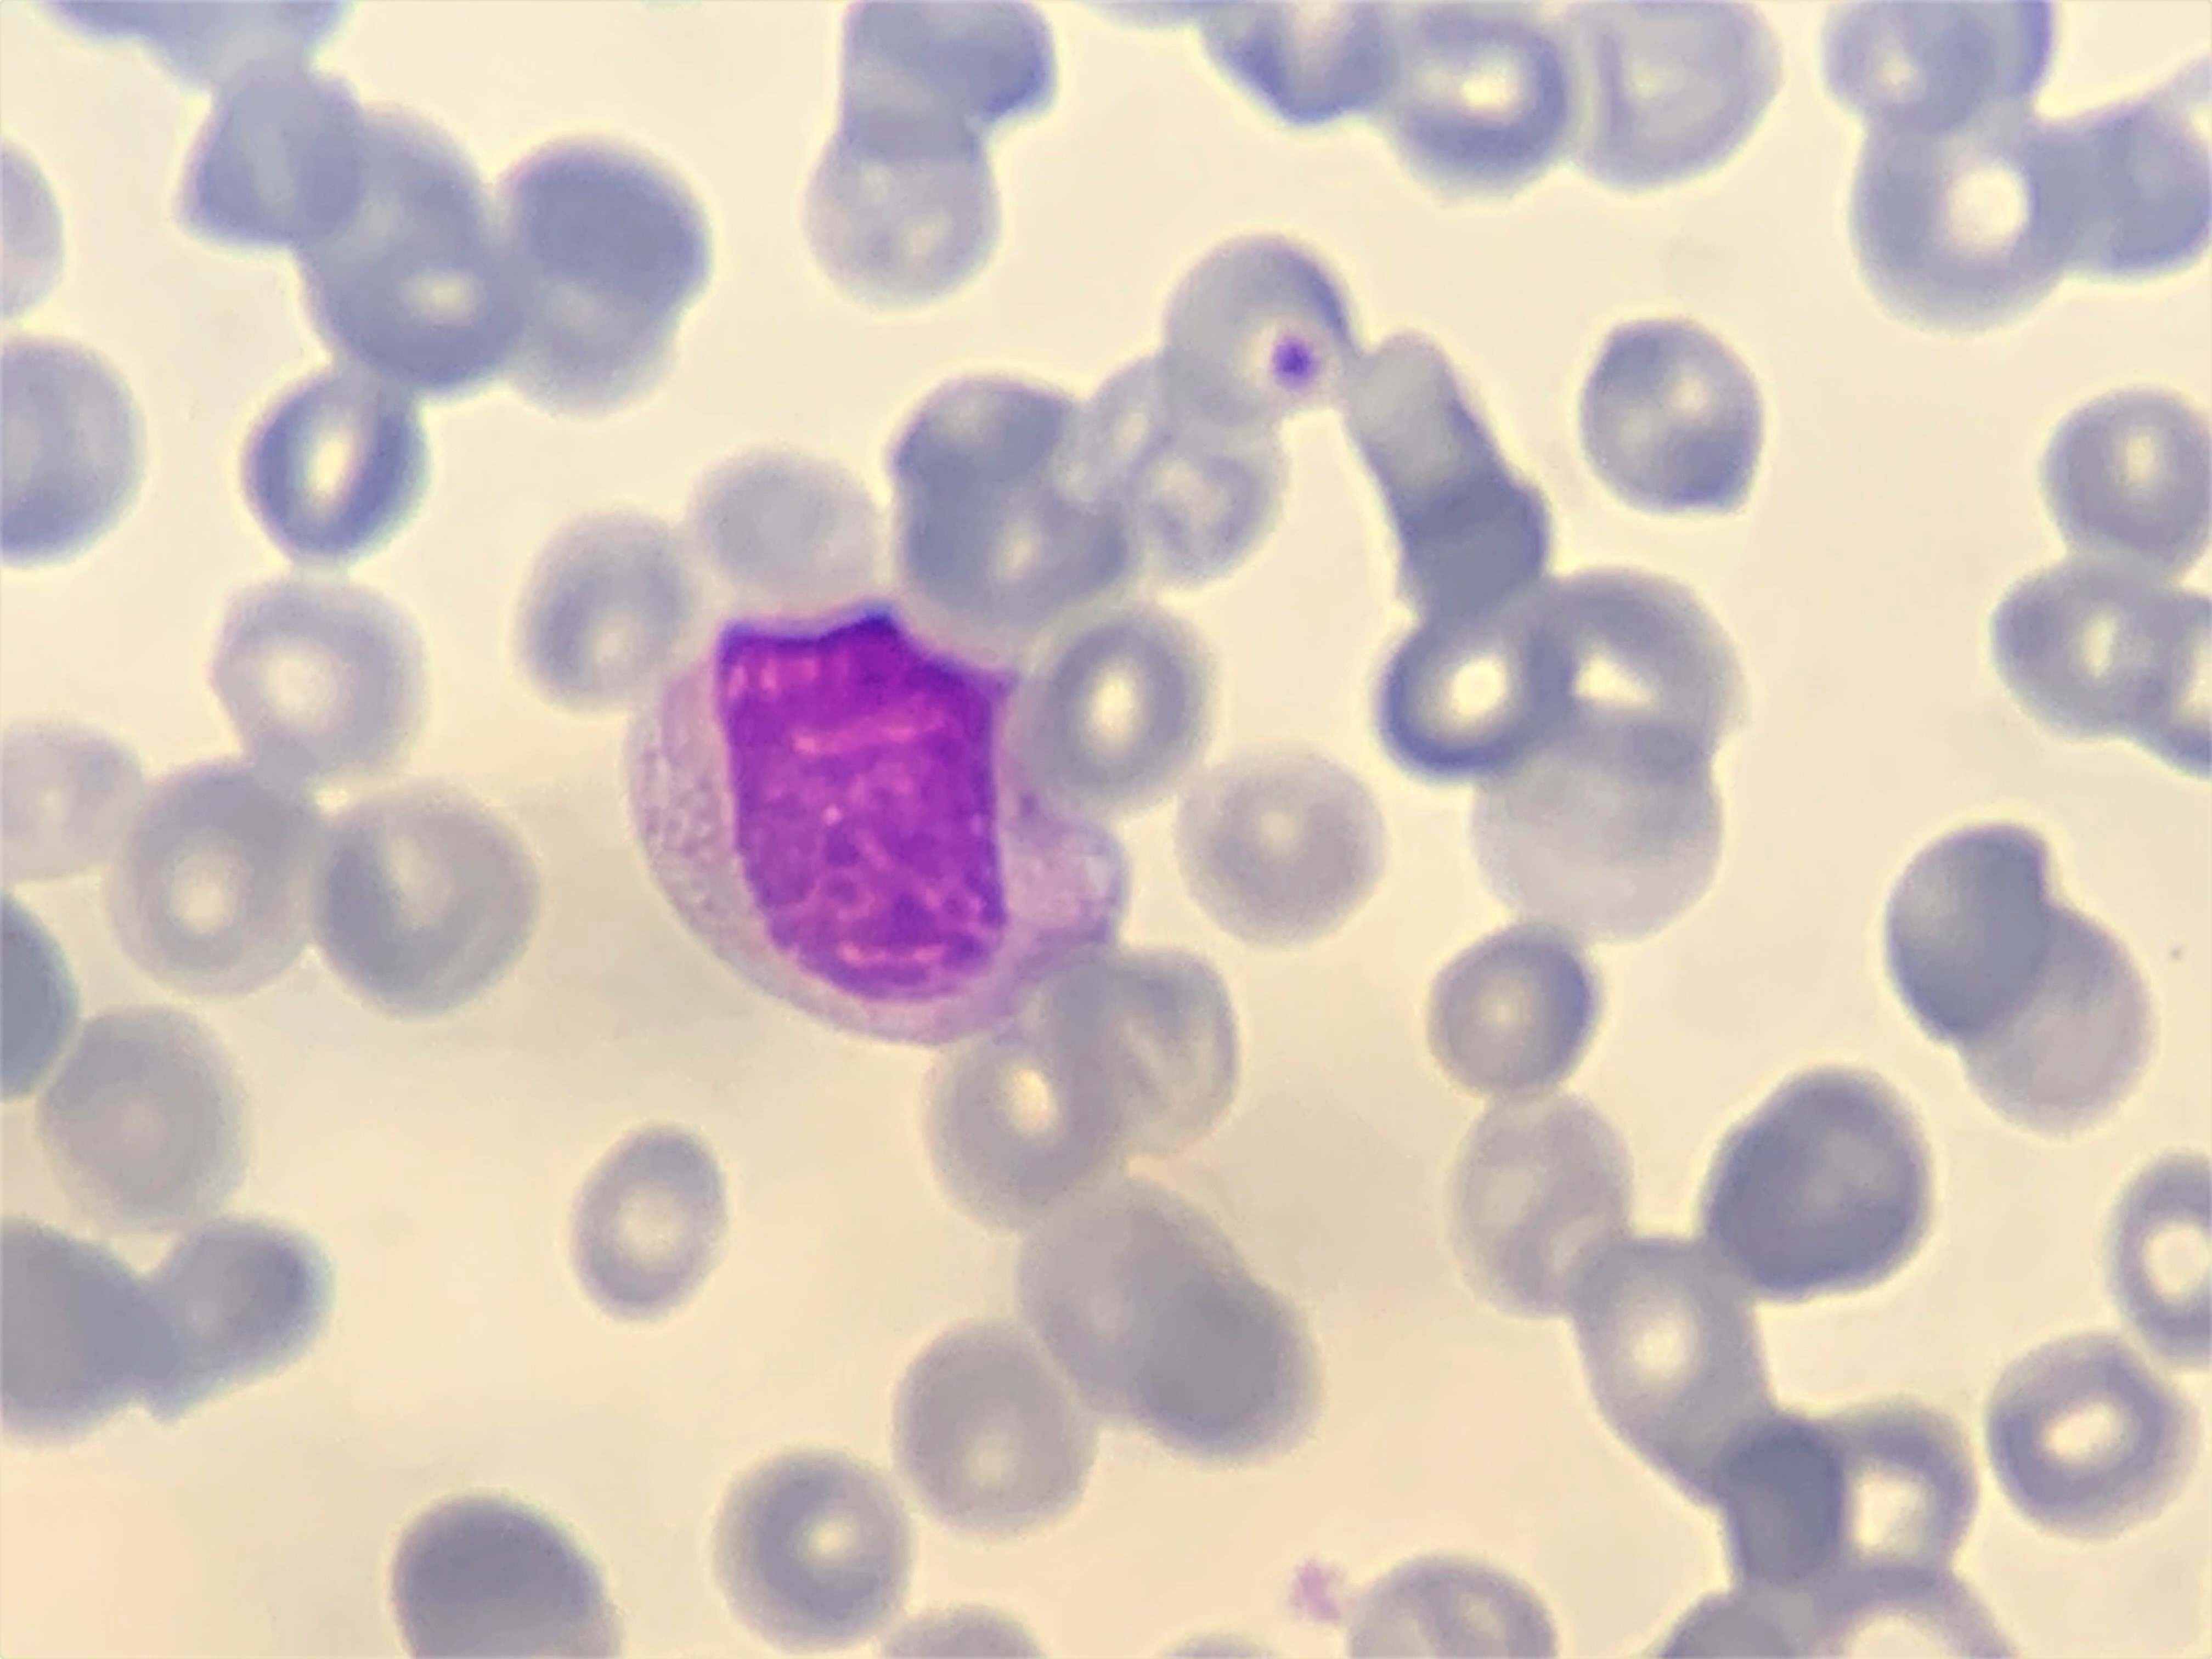
Cell type: MYELOCYTE